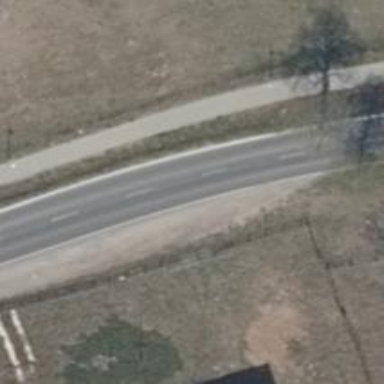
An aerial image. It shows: Primary road with asphalt surface.